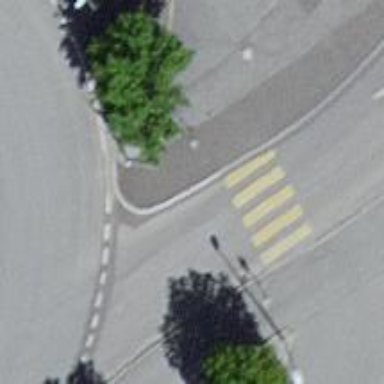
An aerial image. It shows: Kerb serving as barrier.